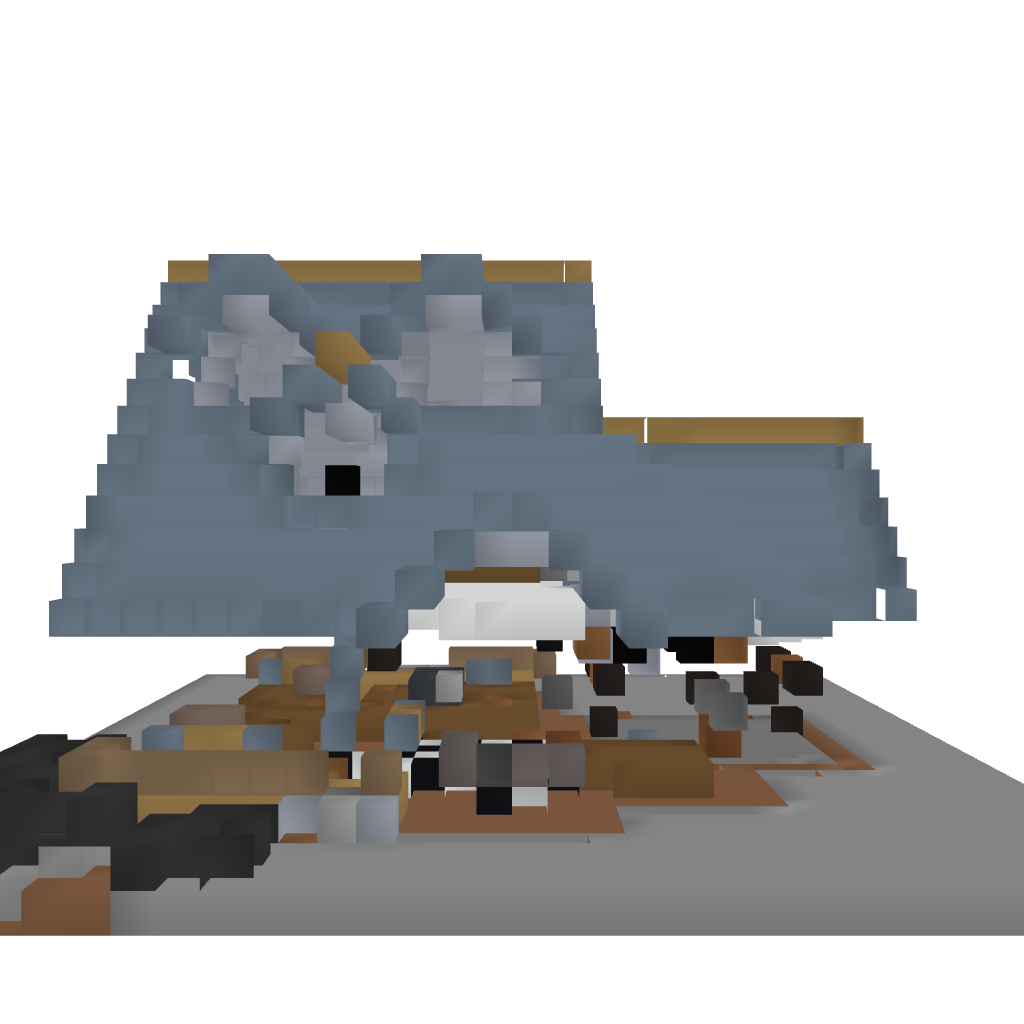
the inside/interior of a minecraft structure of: Country House Plan 01